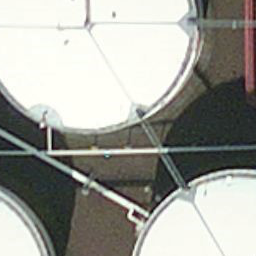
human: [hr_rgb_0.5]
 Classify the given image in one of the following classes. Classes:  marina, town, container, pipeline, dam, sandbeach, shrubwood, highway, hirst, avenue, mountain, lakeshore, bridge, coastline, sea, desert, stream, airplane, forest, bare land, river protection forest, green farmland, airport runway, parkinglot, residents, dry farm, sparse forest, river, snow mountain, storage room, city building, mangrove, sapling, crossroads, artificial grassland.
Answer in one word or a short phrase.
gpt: storage room